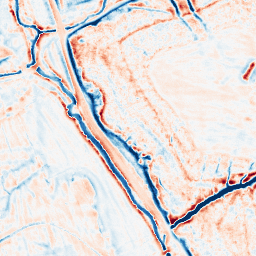
Category: edge_preserving
Decomposition family: bilateral
Decomposition parameters: d: 15
sigma_color: 50
sigma_space: 75
Upsampling method: lanczos
Upsampling parameters: scale: 2
Upsampling scale: 2